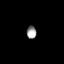
Tissue: prostate
Cell type: T cells
Senescence score: 0.2652
Nuclear area (px): 123
Mean DAPI intensity: 151.537